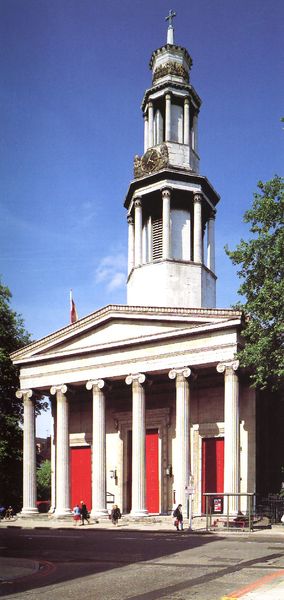
Titel: St. Pancras in London
Künstler: William Inwood
Standort: London, St. Pancras (EU - GB)
Schlagwörter: baum, blau, himmel, schatten, weiß, dreieck, kirchturm, menschen, laterne, marmor, strasse, säulen, dach, rot, architektur, gitter, kirche, klassizismus, turm, türen, fahne, flagge, giebel, uhr, tor, galerie, foto, arkade, kreuz, zwiebelturm, friedhof, kapitelle, kapitell, portal, tore, portale, voluten, ionisch, antikisierend, tempel, dorisch, antikisch, osten, sechseck, turmuhr, gebälk, tympanon, säulenordnung, vorhalle, 1900, doriscj